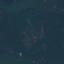
Label: Forest